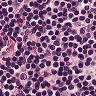
Metastatic tissue present: no